Question: I have created one keyboard.When user enter numbers , its entering particular EditText.But When User click on 'Done' key, it didn't go to 'setOnEditorActionListener' but its closing the keyboard.
This is my code :
'''
final EditText txtQty = new EditText(this);
txtQty.setHeight(1);
txtQty.setLayoutParams(new LayoutParams(LayoutParams.WRAP_CONTENT, 42));
txtQty.setInputType(InputType.TYPE_CLASS_PHONE);
txtQty.setImeOptions(EditorInfo.IME_ACTION_DONE);
txtQty.setSelectAllOnFocus(true);
txtQty.setTextSize(9);
txtQty.setVisibility(View.VISIBLE);
txtQty.setHint("0.0");
txtQty.setHighlightColor(R.color.green);
tr.addView(txtQty);
txtQty.setOnEditorActionListener( new OnEditorActionListener() {
public boolean onEditorAction(TextView v, int actionId, KeyEvent event) {
Log.i("KeyBoard" ,"Inside the Edit Text");
if (actionId == EditorInfo.IME_ACTION_DONE ||actionId == EditorInfo.IME_ACTION_NEXT ) { ......}
'''
Here its give actionId = 0
and EditorInfo.IME_ACTION_NEXT =5
When I run through the Android Softkeyboard its working fine
'''
txtQty.setOnEditorActionListener( new OnEditorActionListener() {
public boolean onEditorAction(TextView v, int actionId, KeyEvent event) {
Log.i("KeyBoard" ,"Inside the Edit Text");
Log.i("---EditorInfo.IME_ACTION_NEXT---" , EditorInfo.IME_ACTION_NEXT);
Log.i("---actionId---" , actionId);
Log.i("---event---" , event);
Log.i("---EditorInfo.IME_ACTION_DONE---" , EditorInfo.IME_ACTION_DONE);
'''
Here giving 'EditorInfo.IME_ACTION_NEXT =5 , actionId =5 & EditorInfo.IME_ACTION_DONE = 6, actionId=6'
But when I run through my Soft keyboard gave 'EditorInfo.IME_ACTION_NEXT =5 , actionId =0 & EditorInfo.IME_ACTION_DONE = 6, actionId=0'
This is the problem.Where its wrong? Why it didn't take 'actionId' value?
This is kind of scenario i am doing:

'''
public class SoftKeyboard extends InputMethodService implements KeyboardView.OnKeyboardActionListener {
static final boolean DEBUG = false;
static final boolean PROCESS_HARD_KEYS = true;
private KeyboardView mInputView;
private CandidateView mCandidateView;
private CompletionInfo[] mCompletions;
private StringBuilder mComposing = new StringBuilder();
private boolean mPredictionOn;
private boolean mCompletionOn;
private int mLastDisplayWidth;
private boolean mCapsLock;
private long mLastShiftTime;
private long mMetaState;
private LatinKeyboard mSymbolsKeyboard;
private LatinKeyboard mSymbolsShiftedKeyboard;
private LatinKeyboard mQwertyKeyboard;
private LatinKeyboard mCurKeyboard;
private String mWordSeparators;
@Override public void onCreate() {
super.onCreate();
mWordSeparators = getResources().getString(R.string.word_separators);
}
@Override public void onInitializeInterface() {
if (mQwertyKeyboard != null) {
int displayWidth = getMaxWidth();
if (displayWidth == mLastDisplayWidth) return;
mLastDisplayWidth = displayWidth;
}
mQwertyKeyboard = new LatinKeyboard(this, R.xml.qwerty);
mSymbolsKeyboard = new LatinKeyboard(this, R.xml.symbols);
mSymbolsShiftedKeyboard = new LatinKeyboard(this, R.xml.symbols_shift);
}
@Override public View onCreateInputView() {
mInputView = (KeyboardView) getLayoutInflater().inflate(
R.layout.input, null);
mInputView.setOnKeyboardActionListener(this);
mInputView.setKeyboard(mQwertyKeyboard);
return mInputView;
}
@Override public View onCreateCandidatesView() {
mCandidateView = new CandidateView(this);
mCandidateView.setService(this);
return mCandidateView;
}
@Override public void onStartInput(EditorInfo attribute, boolean restarting) {
super.onStartInput(attribute, restarting);
mComposing.setLength(0);
updateCandidates();
if (!restarting) {
mMetaState = 0;
}
mPredictionOn = false;
mCompletionOn = false;
mCompletions = null;
switch (attribute.inputType&EditorInfo.TYPE_MASK_CLASS) {
case EditorInfo.TYPE_CLASS_NUMBER:
case EditorInfo.TYPE_CLASS_DATETIME:
mCurKeyboard = mSymbolsKeyboard;
break;
case EditorInfo.TYPE_CLASS_PHONE:
mCurKeyboard = mSymbolsKeyboard;
break;
case EditorInfo.TYPE_CLASS_TEXT:
mCurKeyboard = mQwertyKeyboard;
mPredictionOn = true;
int variation = attribute.inputType & EditorInfo.TYPE_MASK_VARIATION;
if (variation == EditorInfo.TYPE_TEXT_VARIATION_PASSWORD ||
variation == EditorInfo.TYPE_TEXT_VARIATION_VISIBLE_PASSWORD) {
mPredictionOn = false;
}
if (variation == EditorInfo.TYPE_TEXT_VARIATION_EMAIL_ADDRESS
|| variation == EditorInfo.TYPE_TEXT_VARIATION_URI
|| variation == EditorInfo.TYPE_TEXT_VARIATION_FILTER) {
mPredictionOn = false;
}
if ((attribute.inputType&EditorInfo.TYPE_TEXT_FLAG_AUTO_COMPLETE) != 0) {
mPredictionOn = false;
mCompletionOn = isFullscreenMode();
}
updateShiftKeyState(attribute);
break;
default:
mCurKeyboard = mQwertyKeyboard;
updateShiftKeyState(attribute);
}
mCurKeyboard.setImeOptions(getResources(), attribute.imeOptions);
}
@Override public void onFinishInput() {
super.onFinishInput();
// Clear current composing text and candidates.
mComposing.setLength(0);
updateCandidates();
setCandidatesViewShown(false);
mCurKeyboard = mQwertyKeyboard;
if (mInputView != null) {
mInputView.closing();
}
}
@Override public void onStartInputView(EditorInfo attribute, boolean restarting) {
super.onStartInputView(attribute, restarting);
mInputView.setKeyboard(mCurKeyboard);
mInputView.closing();
}
@Override
public void onUpdateSelection(int oldSelStart, int oldSelEnd,
int newSelStart, int newSelEnd,
int candidatesStart, int candidatesEnd) {
super.onUpdateSelection(oldSelStart, oldSelEnd, newSelStart, newSelEnd,
candidatesStart, candidatesEnd);
if (mComposing.length() > 0 && (newSelStart != candidatesEnd
|| newSelEnd != candidatesEnd)) {
mComposing.setLength(0);
updateCandidates();
InputConnection ic = getCurrentInputConnection();
if (ic != null) {
ic.finishComposingText();
}
}
}
@Override
public void onDisplayCompletions(CompletionInfo[] completions) {
if (mCompletionOn) {
mCompletions = completions;
if (completions == null) {
setSuggestions(null, false, false);
return;
}
List<String> stringList = new ArrayList<String>();
for (int i=0; i<(completions != null ? completions.length : 0); i++) {
CompletionInfo ci = completions[i];
if (ci != null) stringList.add(ci.getText().toString());
}
setSuggestions(stringList, true, true);
}
}
private boolean translateKeyDown(int keyCode, KeyEvent event) {
mMetaState = MetaKeyKeyListener.handleKeyDown(mMetaState,
keyCode, event);
int c = event.getUnicodeChar(MetaKeyKeyListener.getMetaState(mMetaState));
mMetaState = MetaKeyKeyListener.adjustMetaAfterKeypress(mMetaState);
InputConnection ic = getCurrentInputConnection();
if (c == 0 || ic == null) {
return false;
}
boolean dead = false;
if ((c & KeyCharacterMap.COMBINING_ACCENT) != 0) {
dead = true;
c = c & KeyCharacterMap.COMBINING_ACCENT_MASK;
}
if (mComposing.length() > 0) {
char accent = mComposing.charAt(mComposing.length() -1 );
int composed = KeyEvent.getDeadChar(accent, c);
if (composed != 0) {
c = composed;
mComposing.setLength(mComposing.length()-1);
}
}
onKey(c, null);
return true;
}
@Override
public boolean onKeyDown(int keyCode, KeyEvent event) {
switch (keyCode) {
case KeyEvent.KEYCODE_BACK:
if (event.getRepeatCount() == 0 && mInputView != null) {
if (mInputView.handleBack()) {
return true;
}
}
break;
case KeyEvent.KEYCODE_DEL:
if (mComposing.length() > 0) {
onKey(Keyboard.KEYCODE_DELETE, null);
return true;
}
break;
case KeyEvent.KEYCODE_ENTER:
return false;
default:
if (PROCESS_HARD_KEYS) {
if (keyCode == KeyEvent.KEYCODE_SPACE
&& (event.getMetaState()&KeyEvent.META_ALT_ON) != 0) {
InputConnection ic = getCurrentInputConnection();
if (ic != null) {
ic.clearMetaKeyStates(KeyEvent.META_ALT_ON);
keyDownUp(KeyEvent.KEYCODE_A);
keyDownUp(KeyEvent.KEYCODE_N);
keyDownUp(KeyEvent.KEYCODE_D);
keyDownUp(KeyEvent.KEYCODE_R);
keyDownUp(KeyEvent.KEYCODE_O);
keyDownUp(KeyEvent.KEYCODE_I);
keyDownUp(KeyEvent.KEYCODE_D);
return true;
}
}
if (mPredictionOn && translateKeyDown(keyCode, event)) {
return true;
}
}
}
return super.onKeyDown(keyCode, event);
}
@Override
public boolean onKeyUp(int keyCode, KeyEvent event) {
if (PROCESS_HARD_KEYS) {
if (mPredictionOn) {
mMetaState = MetaKeyKeyListener.handleKeyUp(mMetaState,
keyCode, event);
}
}
return super.onKeyUp(keyCode, event);
}
private void commitTyped(InputConnection inputConnection) {
if (mComposing.length() > 0) {
inputConnection.commitText(mComposing, mComposing.length());
mComposing.setLength(0);
updateCandidates();
}
}
private void updateShiftKeyState(EditorInfo attr) {
if (attr != null
&& mInputView != null && mQwertyKeyboard == mInputView.getKeyboard()) {
int caps = 0;
EditorInfo ei = getCurrentInputEditorInfo();
if (ei != null && ei.inputType != EditorInfo.TYPE_NULL) {
caps = getCurrentInputConnection().getCursorCapsMode(attr.inputType);
}
mInputView.setShifted(mCapsLock || caps != 0);
}
}
private boolean isAlphabet(int code) {
if (Character.isLetter(code)) {
return true;
} else {
return false;
}
}
private void keyDownUp(int keyEventCode) {
getCurrentInputConnection().sendKeyEvent(
new KeyEvent(KeyEvent.ACTION_DOWN, keyEventCode));
getCurrentInputConnection().sendKeyEvent(
new KeyEvent(KeyEvent.ACTION_UP, keyEventCode));
}
private void sendKey(int keyCode) {
switch (keyCode) {
case '
':
keyDownUp(KeyEvent.KEYCODE_ENTER);
break;
default:
if (keyCode >= '0' && keyCode <= '9') {
keyDownUp(keyCode - '0' + KeyEvent.KEYCODE_0);
} else {
getCurrentInputConnection().commitText(String.valueOf((char) keyCode), 1);
}
break;
}
}
public void onKey(int primaryCode, int[] keyCodes) {
if (isWordSeparator(primaryCode)) {
// Handle separator
if (mComposing.length() > 0) {
commitTyped(getCurrentInputConnection());
}
sendKey(primaryCode);
updateShiftKeyState(getCurrentInputEditorInfo());
} else if (primaryCode == Keyboard.KEYCODE_DELETE) {
handleBackspace();
} else if (primaryCode == Keyboard.KEYCODE_SHIFT) {
handleShift();
} else if (primaryCode == Keyboard.KEYCODE_CANCEL) {
handleClose();
return;
} else if (primaryCode == LatinKeyboardView.KEYCODE_OPTIONS) {
// Show a menu or somethin'
} else if (primaryCode == Keyboard.KEYCODE_MODE_CHANGE
&& mInputView != null) {
Keyboard current = mInputView.getKeyboard();
if (current == mSymbolsKeyboard || current == mSymbolsShiftedKeyboard) {
current = mQwertyKeyboard;
} else {
current = mSymbolsKeyboard;
}
mInputView.setKeyboard(current);
if (current == mSymbolsKeyboard) {
current.setShifted(false);
}
} else {
handleCharacter(primaryCode, keyCodes);
}
}
public void onText(CharSequence text) {
InputConnection ic = getCurrentInputConnection();
if (ic == null) return;
ic.beginBatchEdit();
if (mComposing.length() > 0) {
commitTyped(ic);
}
ic.commitText(text, 0);
ic.endBatchEdit();
updateShiftKeyState(getCurrentInputEditorInfo());
}
private void updateCandidates() {
if (!mCompletionOn) {
if (mComposing.length() > 0) {
ArrayList<String> list = new ArrayList<String>();
list.add(mComposing.toString());
setSuggestions(list, true, true);
} else {
setSuggestions(null, false, false);
}
}
}
public void setSuggestions(List<String> suggestions, boolean completions,
boolean typedWordValid) {
if (suggestions != null && suggestions.size() > 0) {
setCandidatesViewShown(true);
} else if (isExtractViewShown()) {
setCandidatesViewShown(true);
}
if (mCandidateView != null) {
mCandidateView.setSuggestions(suggestions, completions, typedWordValid);
}
}
private void handleBackspace() {
final int length = mComposing.length();
if (length > 1) {
mComposing.delete(length - 1, length);
getCurrentInputConnection().setComposingText(mComposing, 1);
updateCandidates();
} else if (length > 0) {
mComposing.setLength(0);
getCurrentInputConnection().commitText("", 0);
updateCandidates();
} else {
keyDownUp(KeyEvent.KEYCODE_DEL);
}
updateShiftKeyState(getCurrentInputEditorInfo());
}
private void handleShift() {
if (mInputView == null) {
return;
}
Keyboard currentKeyboard = mInputView.getKeyboard();
if (mQwertyKeyboard == currentKeyboard) {
// Alphabet keyboard
checkToggleCapsLock();
mInputView.setShifted(mCapsLock || !mInputView.isShifted());
} else if (currentKeyboard == mSymbolsKeyboard) {
mSymbolsKeyboard.setShifted(true);
mInputView.setKeyboard(mSymbolsShiftedKeyboard);
mSymbolsShiftedKeyboard.setShifted(true);
} else if (currentKeyboard == mSymbolsShiftedKeyboard) {
mSymbolsShiftedKeyboard.setShifted(false);
mInputView.setKeyboard(mSymbolsKeyboard);
mSymbolsKeyboard.setShifted(false);
}
}
private void handleCharacter(int primaryCode, int[] keyCodes) {
if (isInputViewShown()) {
if (mInputView.isShifted()) {
primaryCode = Character.toUpperCase(primaryCode);
}
}
if (isAlphabet(primaryCode) && mPredictionOn) {
mComposing.append((char) primaryCode);
getCurrentInputConnection().setComposingText(mComposing, 1);
updateShiftKeyState(getCurrentInputEditorInfo());
updateCandidates();
} else {
getCurrentInputConnection().commitText(
String.valueOf((char) primaryCode), 1);
}
}
private void handleClose() {
commitTyped(getCurrentInputConnection());
requestHideSelf(0);
mInputView.closing();
}
private void checkToggleCapsLock() {
long now = System.currentTimeMillis();
if (mLastShiftTime + 800 > now) {
mCapsLock = !mCapsLock;
mLastShiftTime = 0;
} else {
mLastShiftTime = now;
}
}
private String getWordSeparators() {
return mWordSeparators;
}
public boolean isWordSeparator(int code) {
String separators = getWordSeparators();
return separators.contains(String.valueOf((char)code));
}
public void pickDefaultCandidate() {
pickSuggestionManually(0);
}
public void pickSuggestionManually(int index) {
if (mCompletionOn && mCompletions != null && index >= 0
&& index < mCompletions.length) {
CompletionInfo ci = mCompletions[index];
getCurrentInputConnection().commitCompletion(ci);
if (mCandidateView != null) {
mCandidateView.clear();
}
updateShiftKeyState(getCurrentInputEditorInfo());
} else if (mComposing.length() > 0) {
commitTyped(getCurrentInputConnection());
}
}
public void swipeRight() {
if (mCompletionOn) {
pickDefaultCandidate();
}
}
public void swipeLeft() {
handleBackspace();
}
public void swipeDown() {
handleClose();
}
public void swipeUp() {
}
public void onPress(int primaryCode) {
}
public void onRelease(int primaryCode) {
}
}
'''
And symbols.xml file :
'''
<Key android:codes="-3" android:keyIcon="@drawable/sym_keyboard_done" android:keyWidth="20%p" android:keyEdgeFlags="left" />
'''
When I click 'Done' key also I didn't go to 'OnEditorActionListener' method. Please help me
Please help me this:
---
I have tried like this : But not proper solution. Anyhow I want to take actionId , according to actionId i want put switch statement & want to know why it didn't take actionId when we use other than the android keyboard
'''
txtQty.setOnEditorActionListener( new OnEditorActionListener() {
public boolean onEditorAction(TextView v, int actionId, KeyEvent event) {
if(event.getKeyCode() == KeyEvent.KEYCODE_ENTER){ } .....
'''
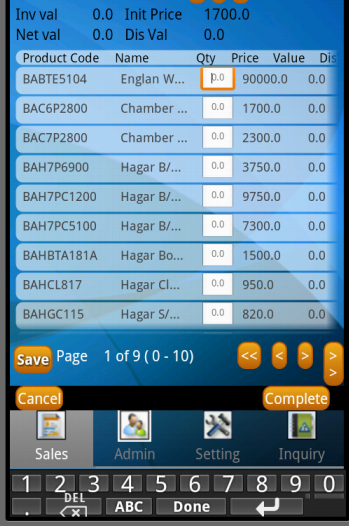
Answer: Try this for adding Listener :
'''
msg_title_text.setOnEditorActionListener(new DoneOnEditorActionListener());
'''
Created a class :
'''
class DoneOnEditorActionListener implements OnEditorActionListener {
@Override
public boolean onEditorAction(TextView v, int actionId, KeyEvent event) {
if (actionId == EditorInfo.IME_ACTION_DONE) {
Log.v("*****************************", "Clicke da machan");
// Do your Stuffs
return true;
}
return false;
}
}
'''